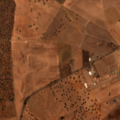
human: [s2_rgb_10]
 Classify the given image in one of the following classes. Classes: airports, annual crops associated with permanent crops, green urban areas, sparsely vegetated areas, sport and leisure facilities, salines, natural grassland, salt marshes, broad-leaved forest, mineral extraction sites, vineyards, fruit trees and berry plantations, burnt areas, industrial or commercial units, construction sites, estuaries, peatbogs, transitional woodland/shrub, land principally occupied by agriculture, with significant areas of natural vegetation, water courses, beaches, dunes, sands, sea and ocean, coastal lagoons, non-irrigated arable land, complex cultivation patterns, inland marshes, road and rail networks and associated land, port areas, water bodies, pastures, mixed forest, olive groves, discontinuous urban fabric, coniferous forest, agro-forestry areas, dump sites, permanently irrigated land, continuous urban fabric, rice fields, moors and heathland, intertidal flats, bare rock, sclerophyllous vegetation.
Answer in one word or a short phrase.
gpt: discontinuous urban fabric, non-irrigated arable land, agro-forestry areas